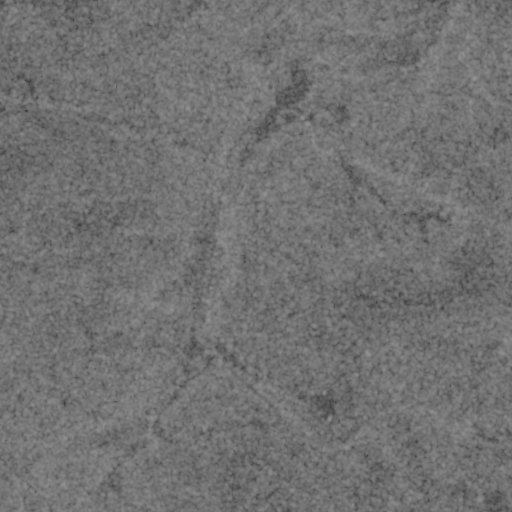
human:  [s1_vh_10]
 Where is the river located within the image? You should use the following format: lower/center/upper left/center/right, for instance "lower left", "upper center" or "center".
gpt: The river is located in the upper of the image.
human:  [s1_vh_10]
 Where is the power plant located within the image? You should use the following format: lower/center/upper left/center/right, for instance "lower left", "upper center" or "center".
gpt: There is no power plant in the image.

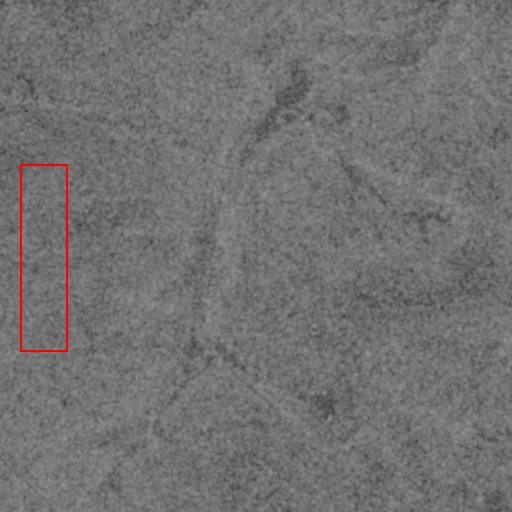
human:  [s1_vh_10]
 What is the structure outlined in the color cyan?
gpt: There is no cyan outline.
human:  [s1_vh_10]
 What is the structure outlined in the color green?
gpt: There is no structure outlined in green.